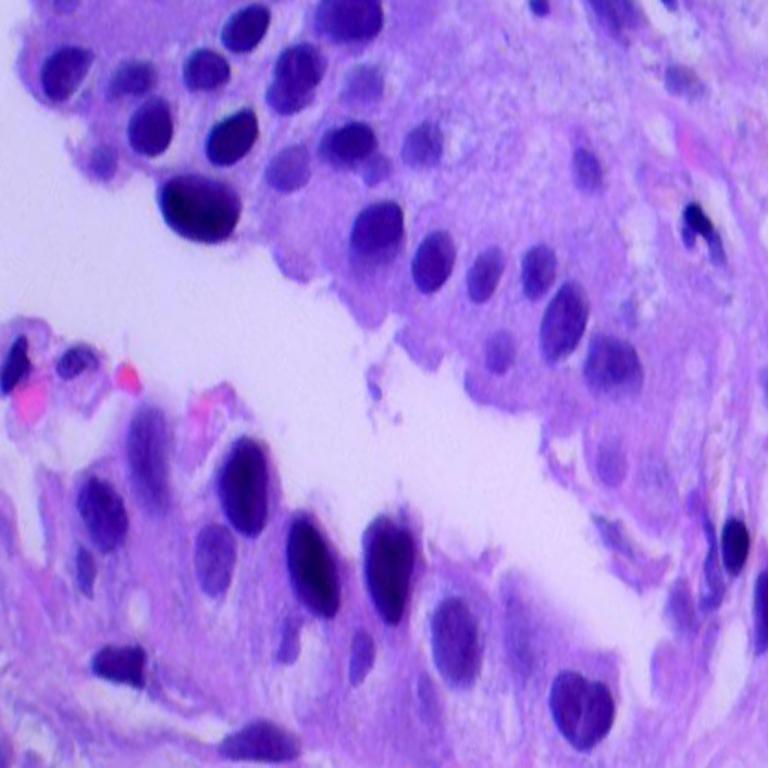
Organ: lung
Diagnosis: adenocarcinomas